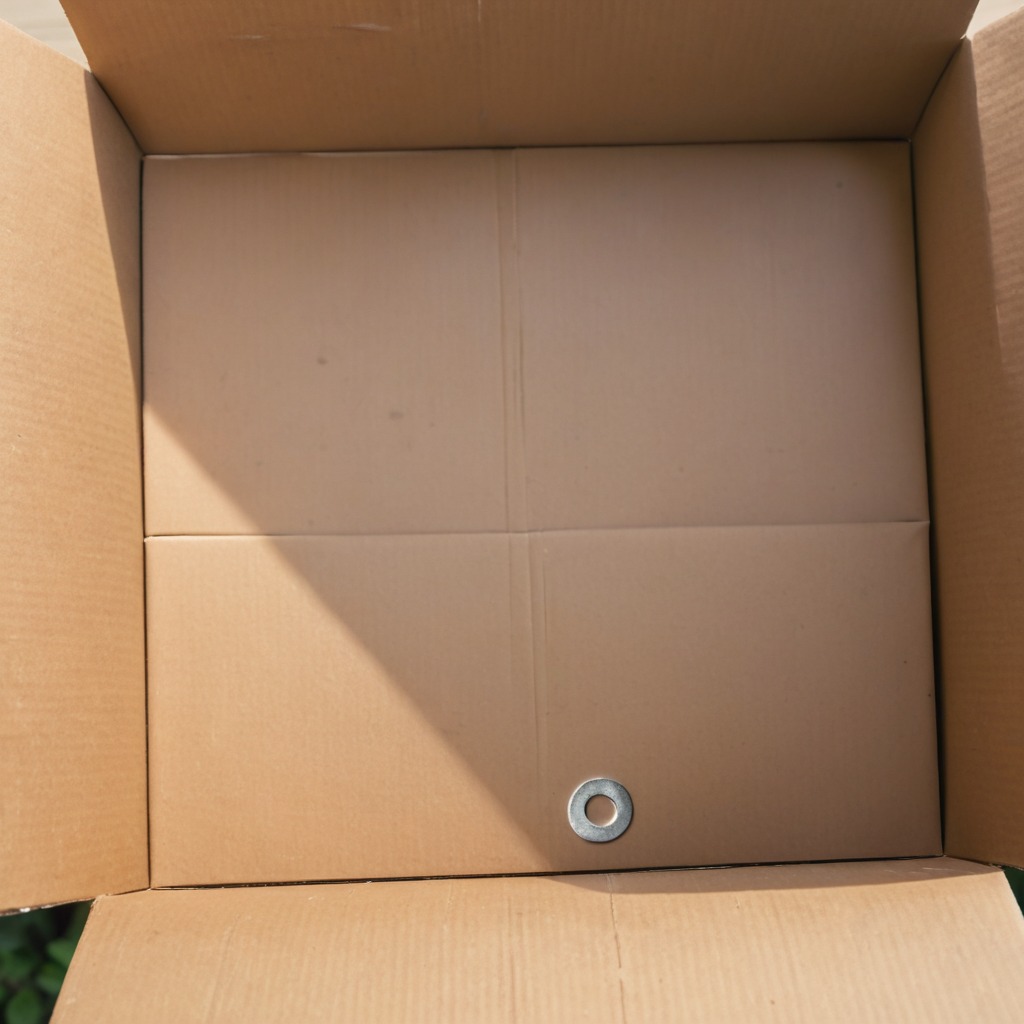
A flat metal washer is lying on a clean dry cardboard box surface in an outdoor workshop during daytime bright natural light soft shadows slightly creased but